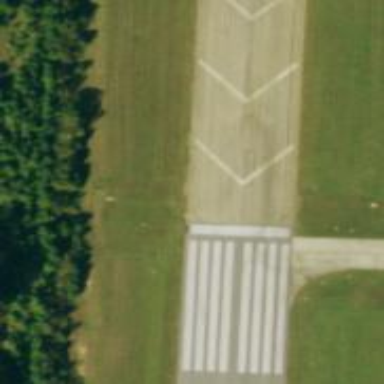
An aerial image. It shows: Runway surface made of asphalt at airport.